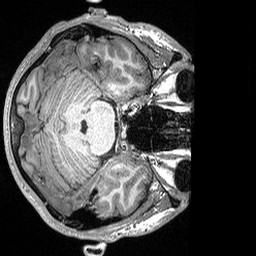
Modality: T1w
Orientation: axial
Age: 22
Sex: male
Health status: healthy
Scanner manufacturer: siemens
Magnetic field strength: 3 T
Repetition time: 2.3 s
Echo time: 0.00298 s